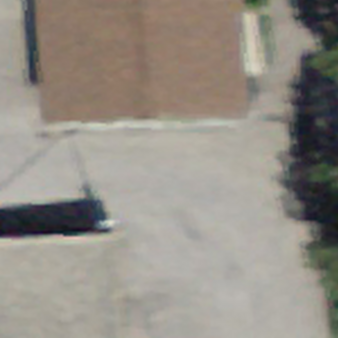
Label: other